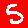
Digit: 5